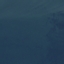
Land use / land cover class: SeaLake